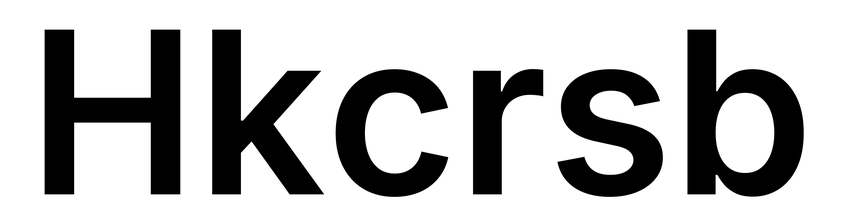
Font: Inter_SemiBold